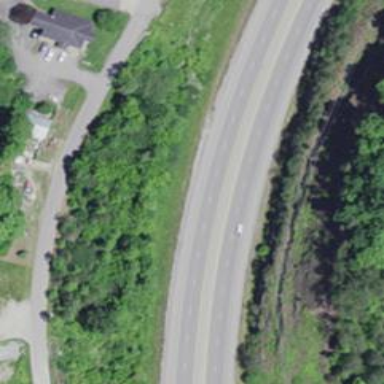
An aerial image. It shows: Trunk highway.